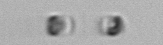
Label: Skeletonema